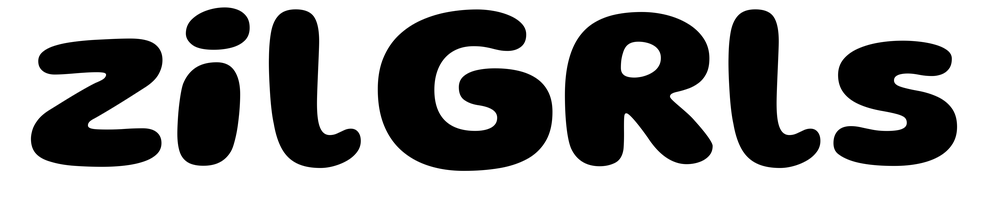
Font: Gluten_Bold